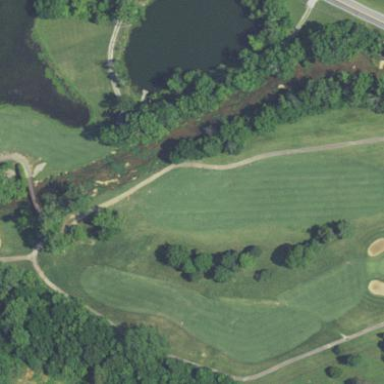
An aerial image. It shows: Water hazard on golf course. The hazard is natural water feature.